Aerial crown-view tile of a tropical tree (Barro Colorado Island, Panama), acquired 20250818:
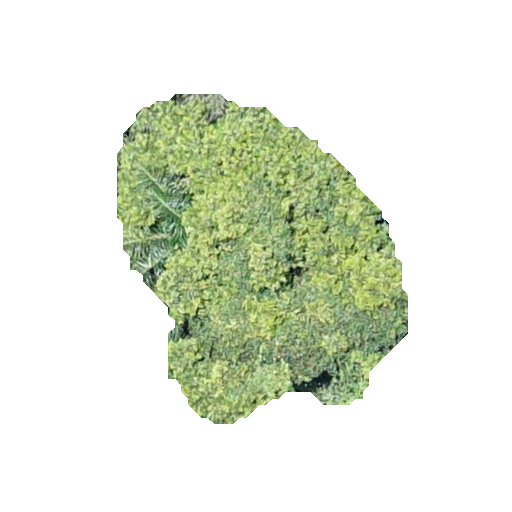
Species: Luehea seemannii
GBIF accepted scientific name: Luehea seemannii
Crown area: 97.006 m²